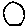
Label: circle